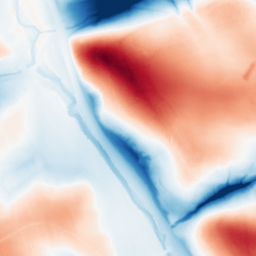
Category: classical
Decomposition family: gaussian_anisotropic
Decomposition parameters: sigma_x: 5
sigma_y: 50
Upsampling method: bicubic_16x
Upsampling parameters: scale: 16
Upsampling scale: 16